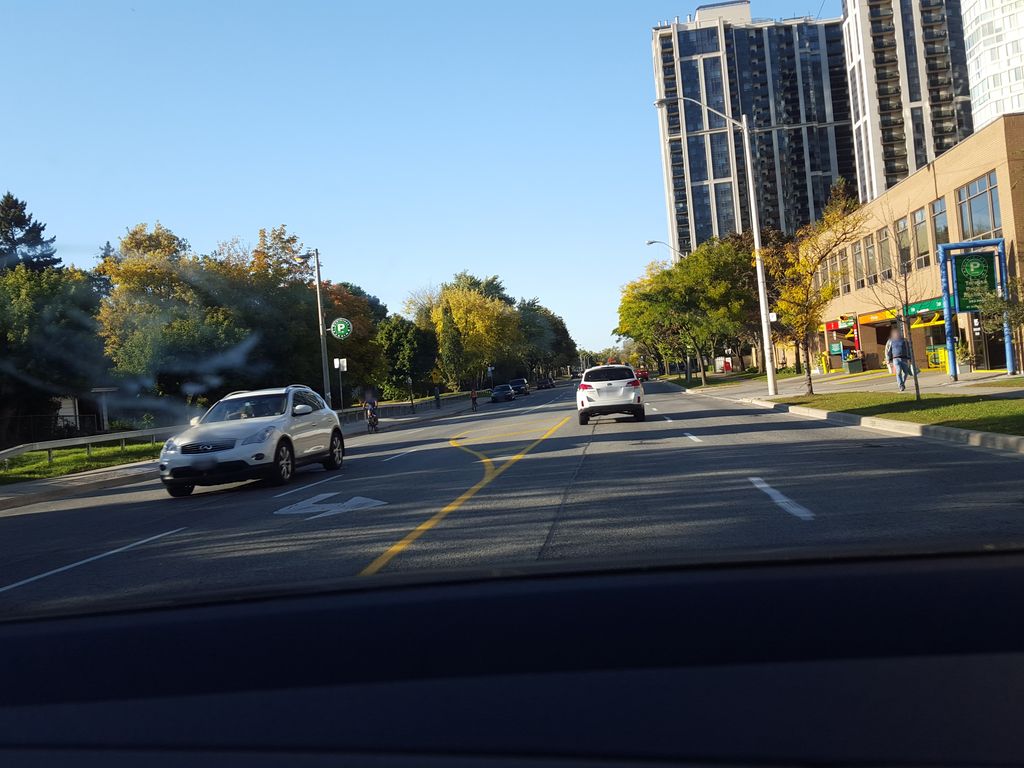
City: toronto